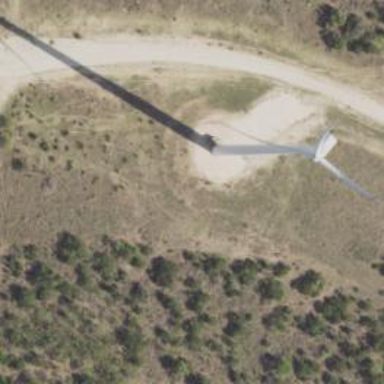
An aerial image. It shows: Wind generator with horizontal axis. The generator is wind turbine.